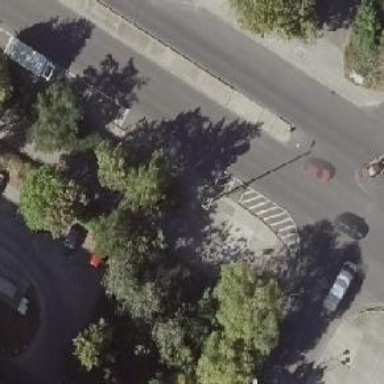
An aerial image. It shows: Uncontrolled road crossing with pedestrian island.